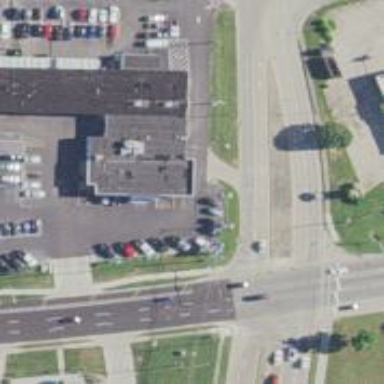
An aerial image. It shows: Building that houses car shop.